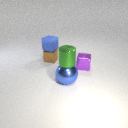
small purple metal cube in front of small brown metal cube